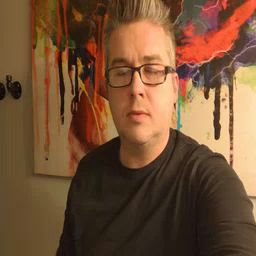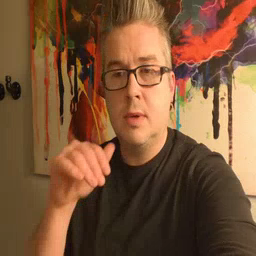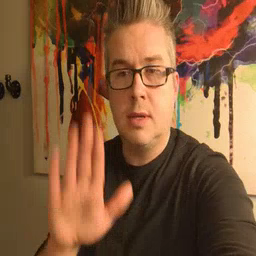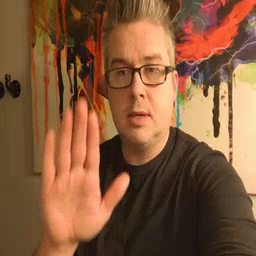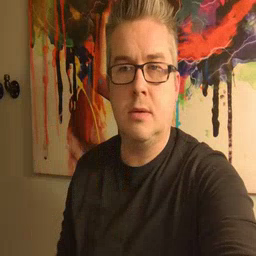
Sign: into